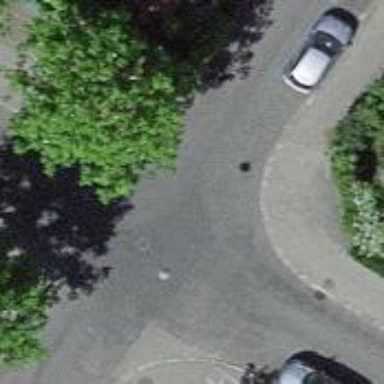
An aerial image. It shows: Residential street with parallel parking lanes marked on both sides. The surface is asphalt.